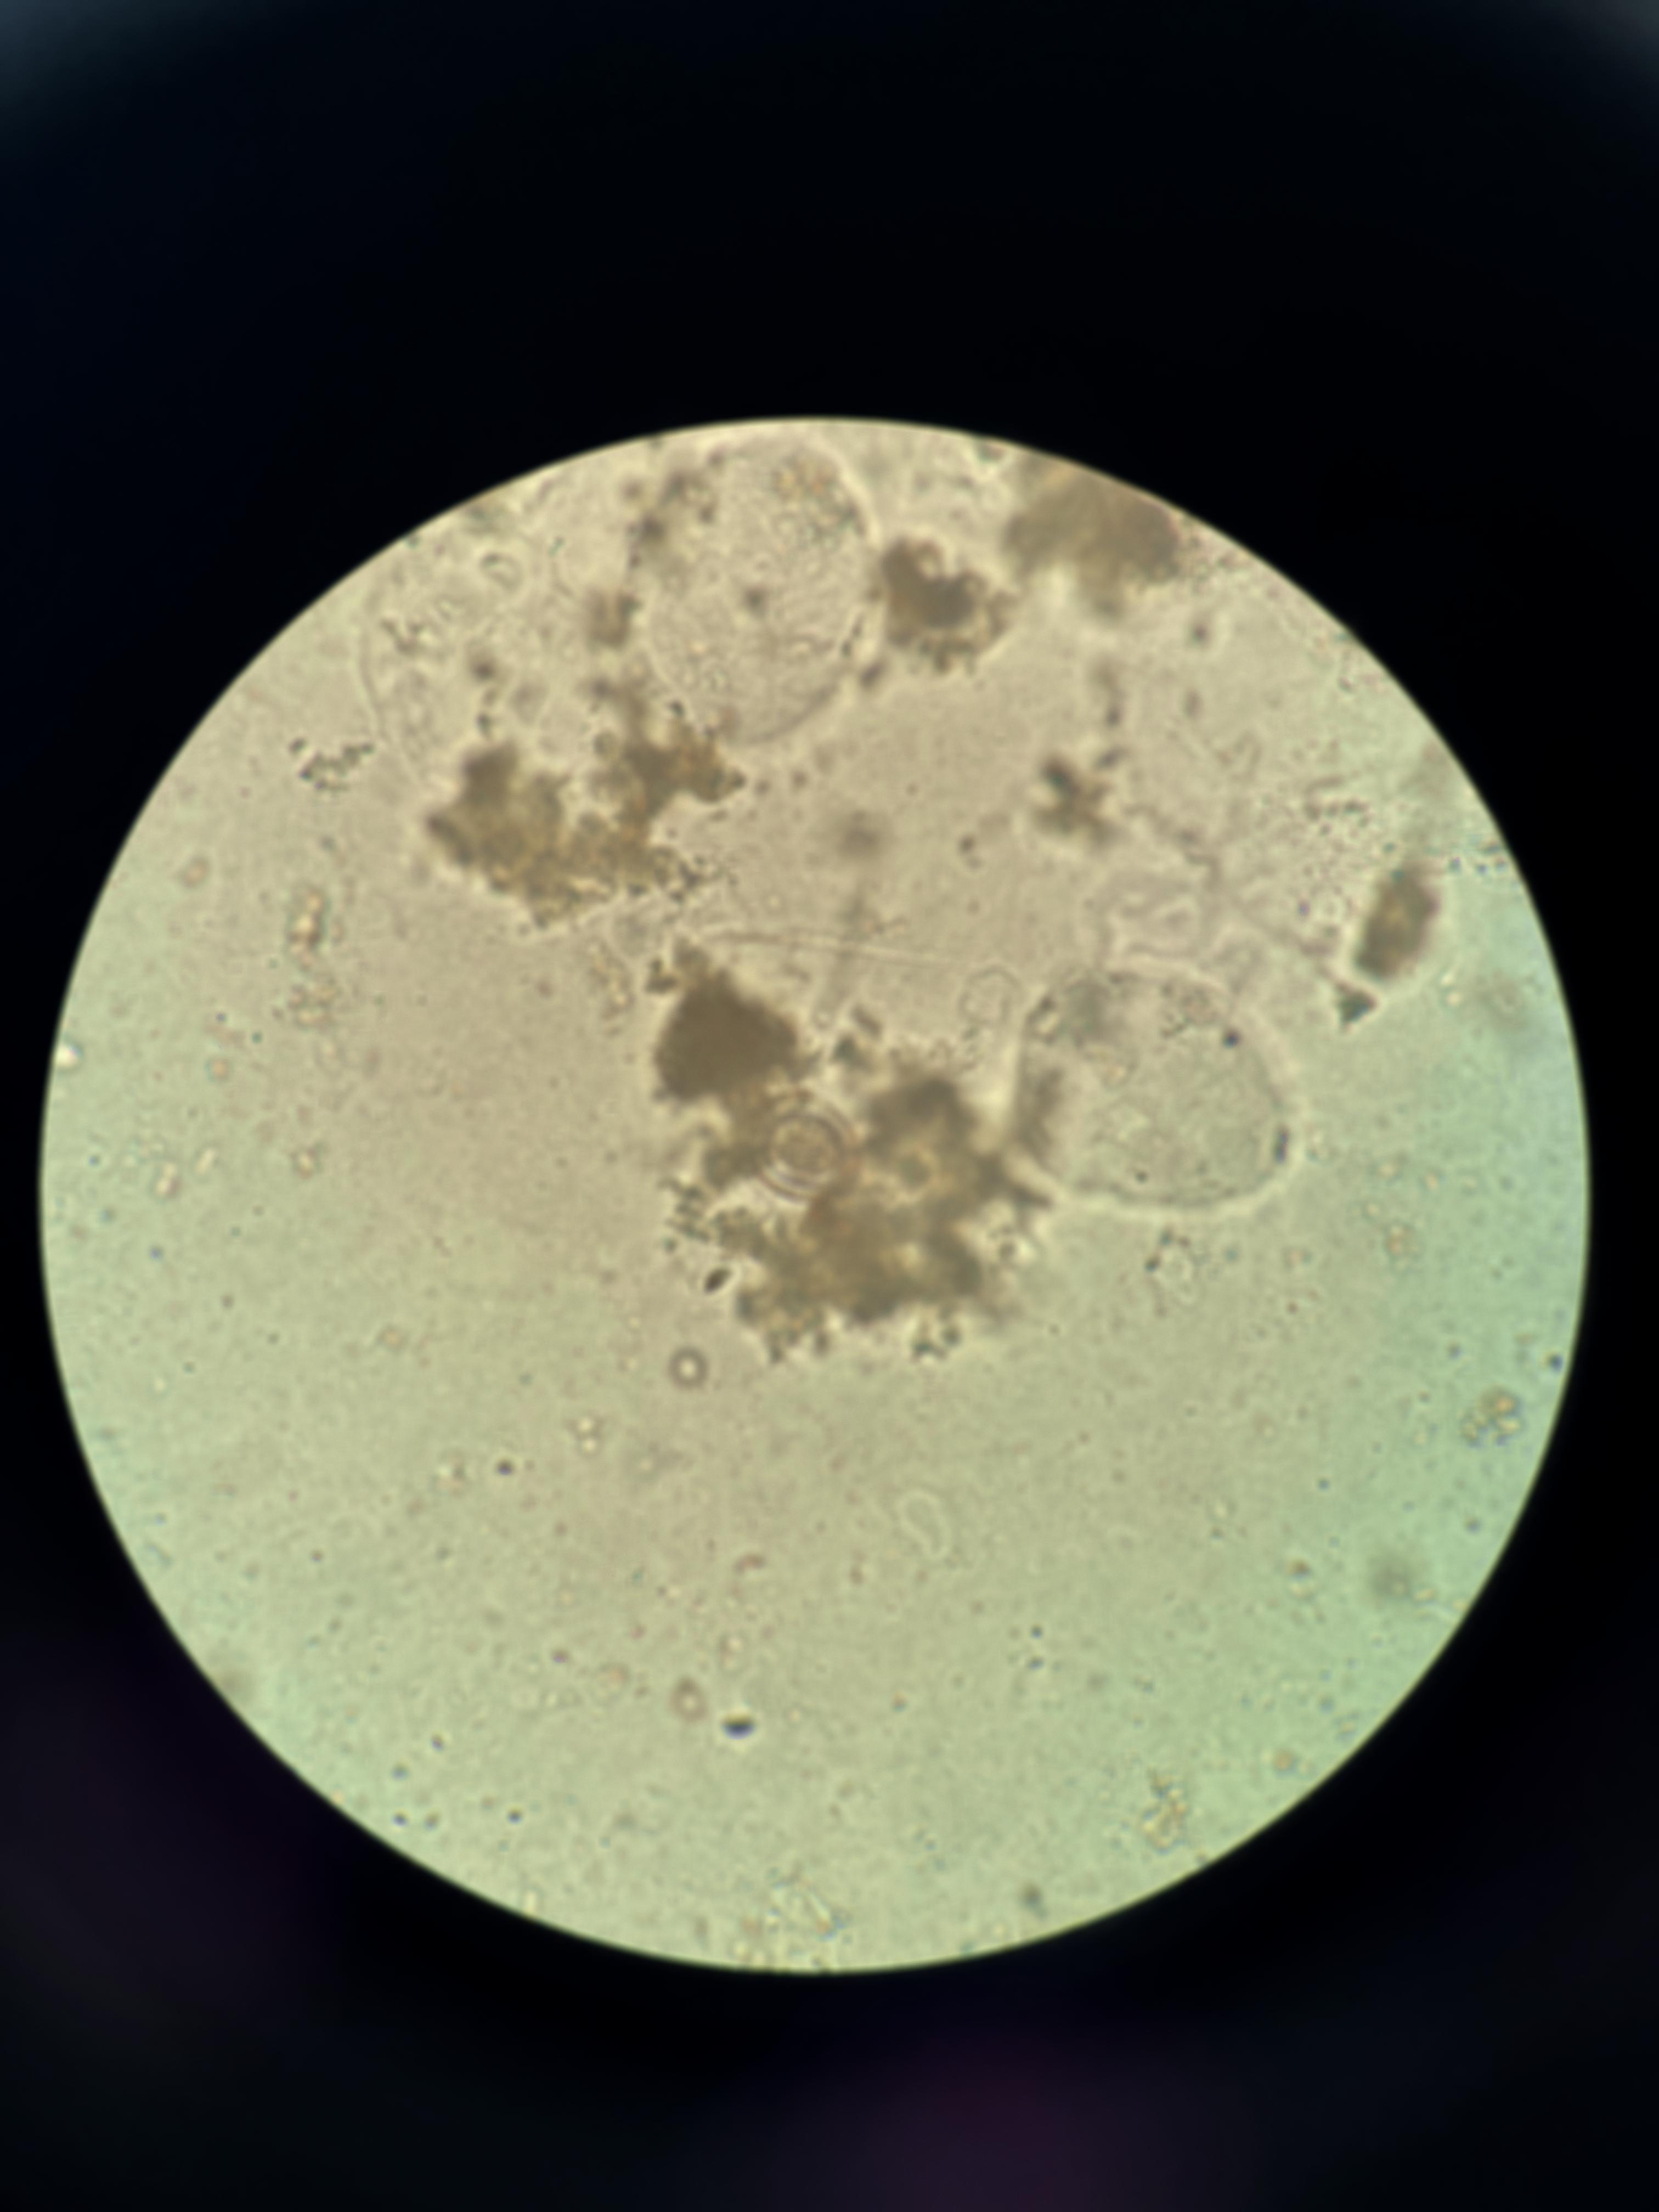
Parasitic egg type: Hymenolepis nana